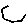
Label: hexagon